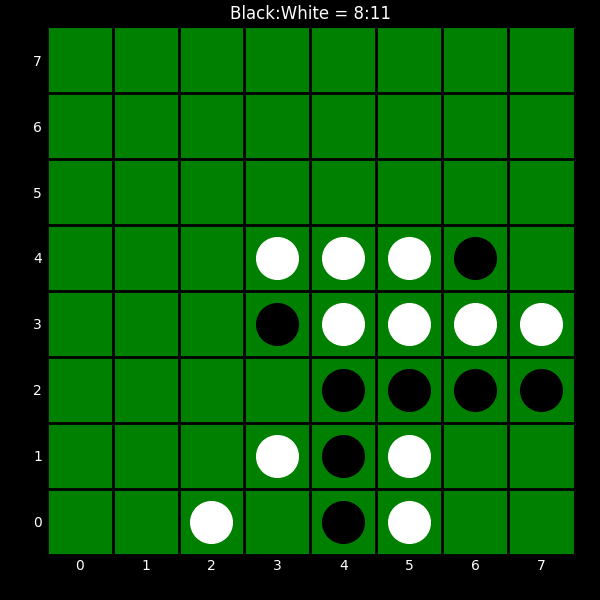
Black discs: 8
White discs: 11